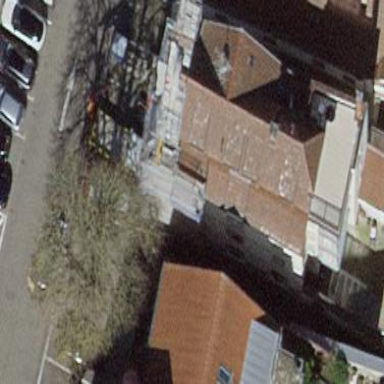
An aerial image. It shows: Cafe building.